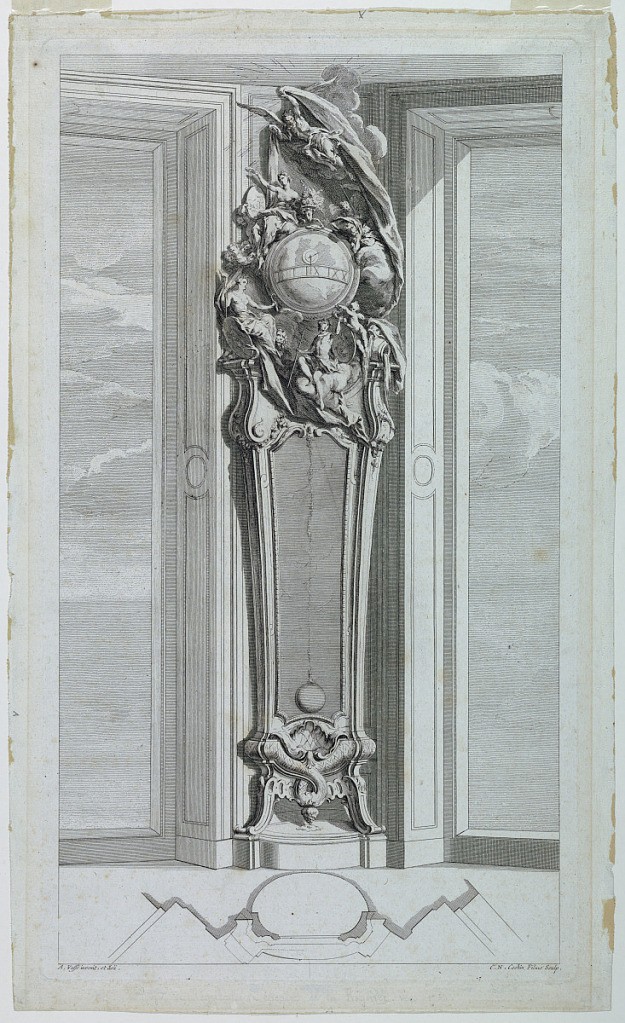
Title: Design for a Long-Case Clock in a Niche
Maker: Charles-Nicolas Cochin the younger, French, 1715–1790
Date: ca. 1734
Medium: Etching on paper
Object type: Print
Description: Frontal view of a tall clock. The top decorated with globe and allegorical figures around it. In foreground, groundplan of the clock. Inscribed, lower left: "A. Vassé invenit, et deli"; lower right: "C.N. Cochin Filius Sculp."